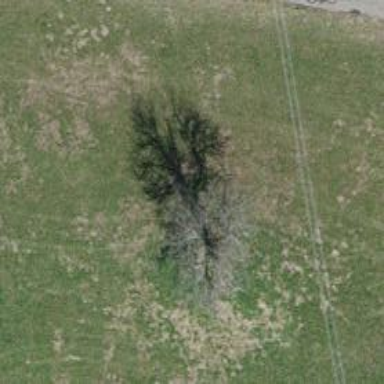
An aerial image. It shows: Urban area featuring tree as natural element.